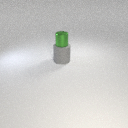
small green metal cylinder above large gray rubber cylinder